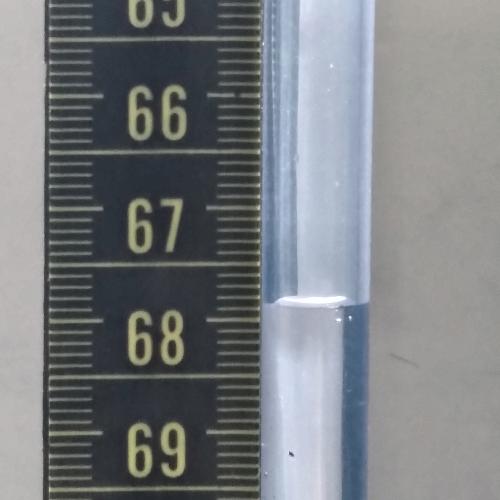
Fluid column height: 67.9 cm